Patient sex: F
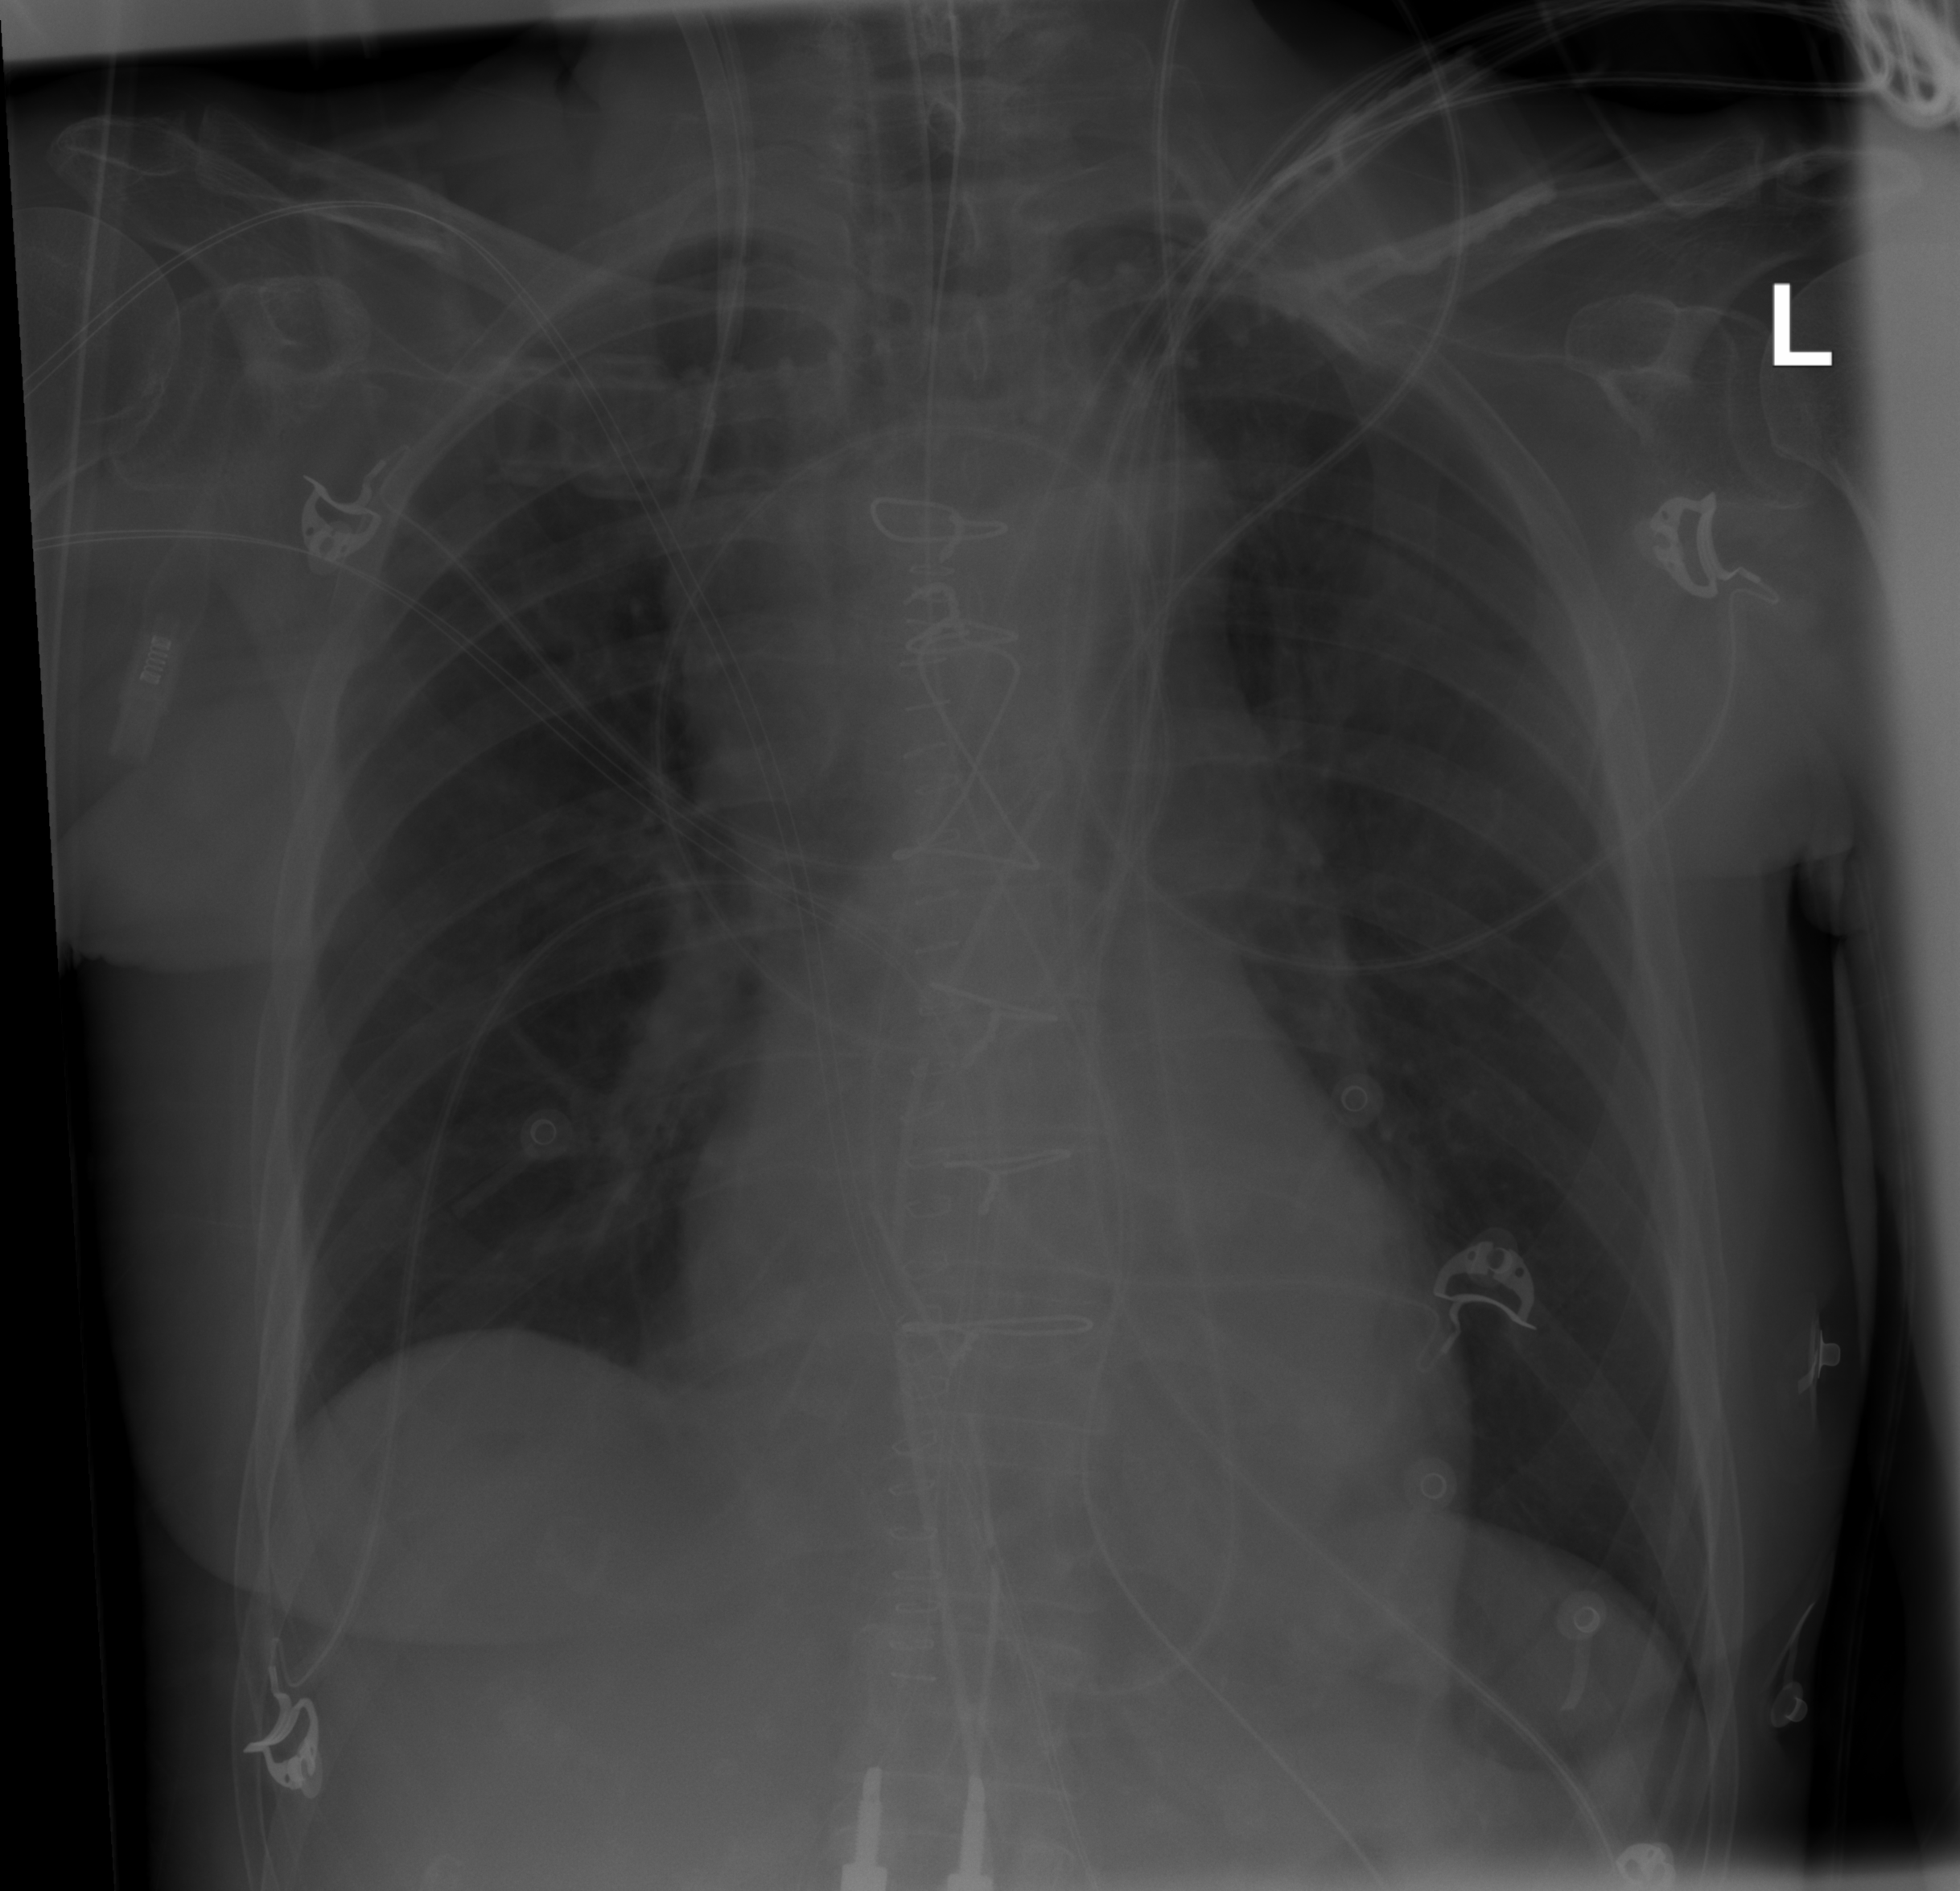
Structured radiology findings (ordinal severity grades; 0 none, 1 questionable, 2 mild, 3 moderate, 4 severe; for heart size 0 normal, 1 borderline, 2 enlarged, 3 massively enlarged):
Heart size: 0
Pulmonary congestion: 0
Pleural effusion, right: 0
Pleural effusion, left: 0
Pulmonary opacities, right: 0
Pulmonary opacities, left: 0
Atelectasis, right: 0
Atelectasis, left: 0